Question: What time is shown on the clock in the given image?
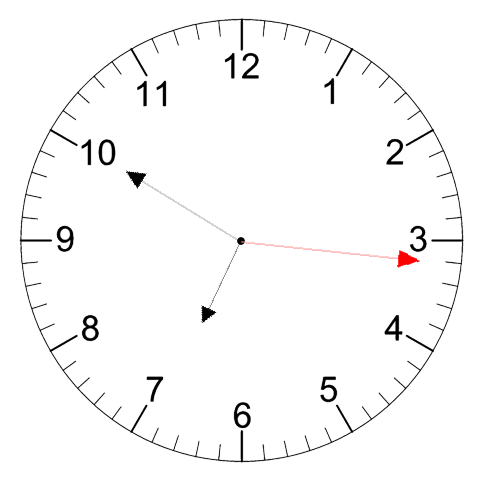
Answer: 06:50:16